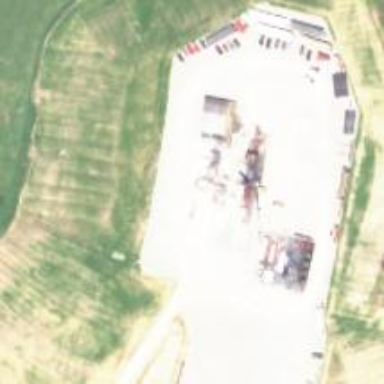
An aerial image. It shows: Petroleum well.